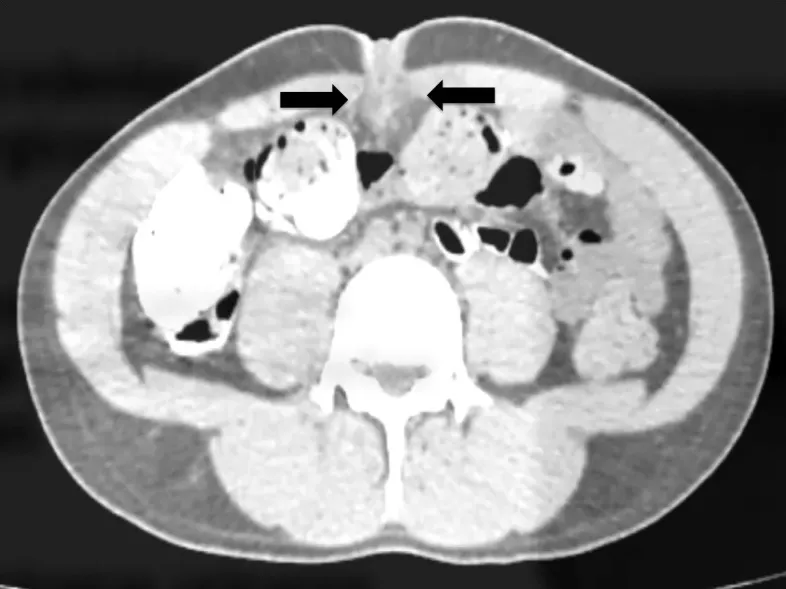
Abdominopelvic CT scan shows a 2.5 x 2.5 midline cystic mass (arrows) with inflammatory changes.
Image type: radiology (ct)